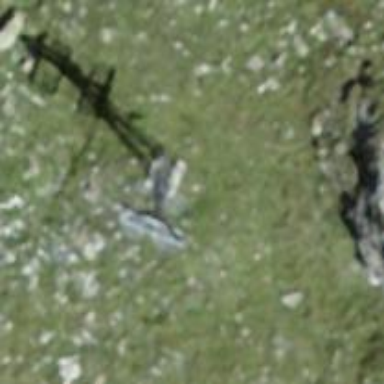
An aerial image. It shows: Pylon used for aerialway.